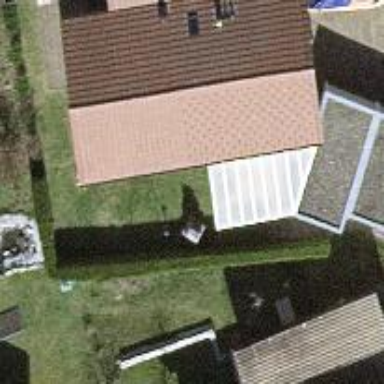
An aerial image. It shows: Building with gabled roof.